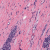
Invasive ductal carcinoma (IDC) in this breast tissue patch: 0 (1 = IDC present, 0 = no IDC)